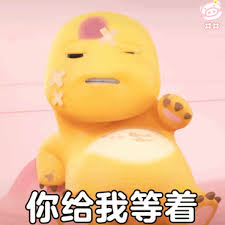
Label: nailong